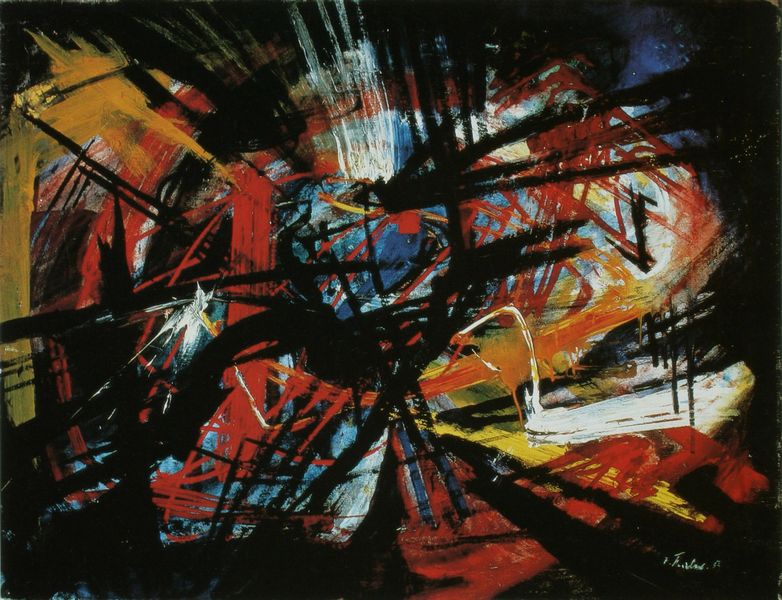
Titel: O. 16/53
Künstler: Fred Thieler
Standort: Saarbrücken
Institution: Saarland Museum, Stiftung Saarländischer Kulturbesitz
Schlagwörter: blau, weiß, gelb, bunt, orange, schwarz, rot, schwan, abstrakt, linien, sturm, streng, striche, explosion, strahlen, strich, hektik, aggressiv, agressiv, qweiß, abstrakte farbige linien